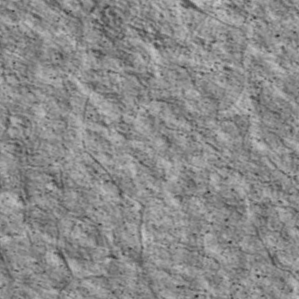
Label: non_frost